Question: You can copy bytes data from udp packet using wireshark.

And it produces data like this
'''
00f00: 21 00 d2 0c 17 ca d9 2f fe 40 be 01 00 37 fa 83 !....../.@...7..
00f09: 21 00 d2 0c 17 ca d9 2f fe 40 be 01 00 37 fa 83 !....../.@...7..
00f10: 2c b3 bd a2 ,...
'''
how can i get all bytes in array ('21 00 d2 0c 17 ca d9 2f fe 40 be 01 00 37 fa 83 2c b3 bd a2') from this text table, using ? (from every line into single php array of bytes, or even better into )
i need to parse not only wireshark data (so suggestion about Bytes(Offset Hex) is not working)
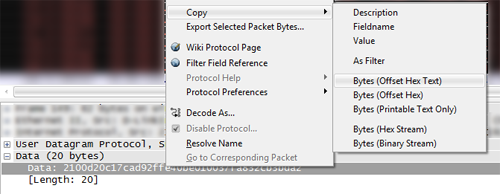
Answer: I think a simple solution would be to combine string manipulation with a simple regex, like so:
'''
$output = '';
foreach( explode( "
", $input) as $line) {
if( preg_match( '/(?:[a-f0-9]{2}\s){1,16}/i', $line, $matches)) {
$output .= ' ' . $matches[0];
}
}
$output = trim( $output);
var_dump( $output);
'''
This <URL>:
'''
string(109) "21 00 d2 0c 17 ca d9 2f fe 40 be 01 00 37 fa 83 21 00 d2 0c 17 ca d9 2f fe 40 be 01 00 37 fa 83 2c b3 bd a2"
'''